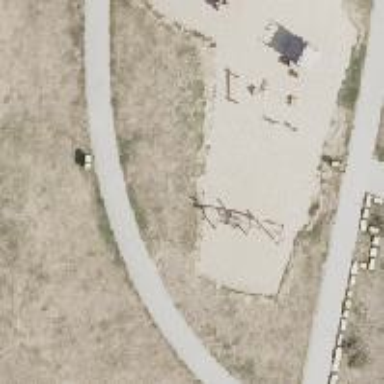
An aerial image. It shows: Playground with basket swing.